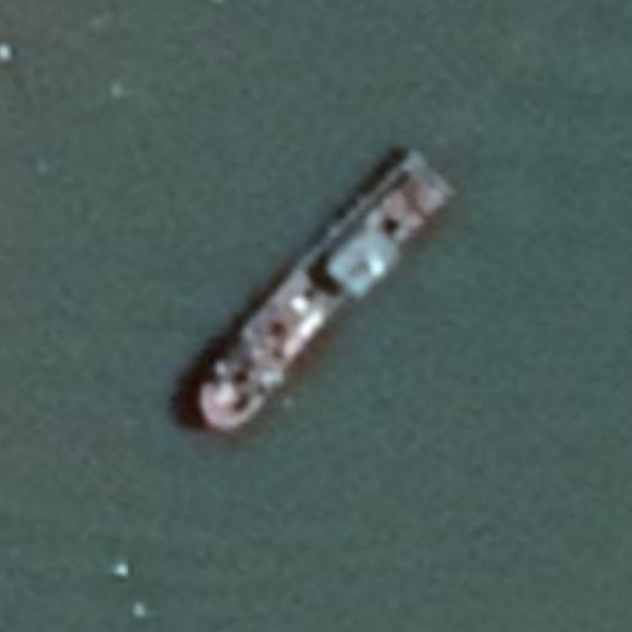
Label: Cargo_ship